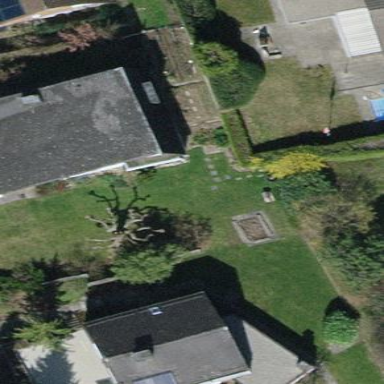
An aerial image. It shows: Building with tiled roof.